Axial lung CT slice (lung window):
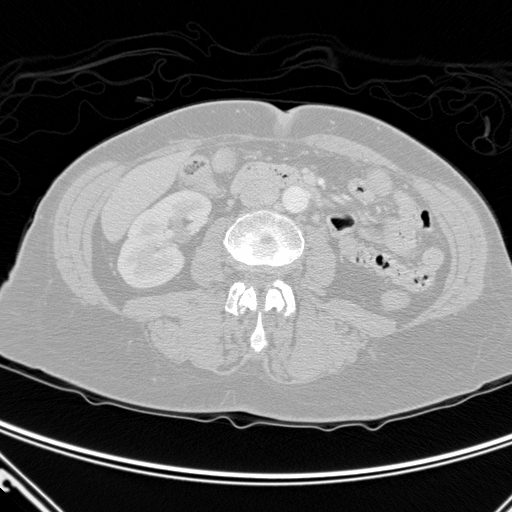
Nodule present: no